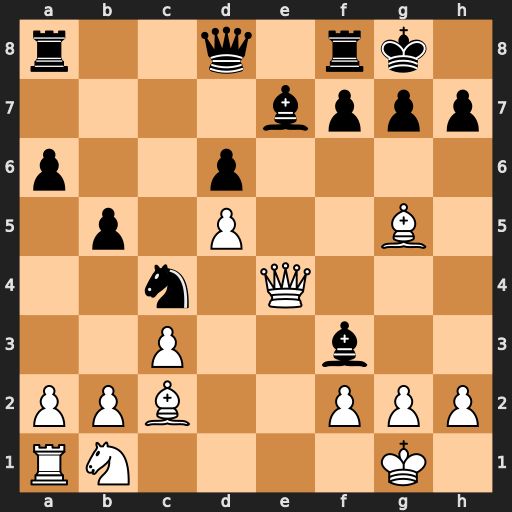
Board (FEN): r2q1rk1/4bppp/p2p4/1p1P2B1/2n1Q3/2P2b2/PPB2PPP/RN4K1
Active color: w
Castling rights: -
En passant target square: -
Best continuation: Qxh7#